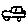
Label: car